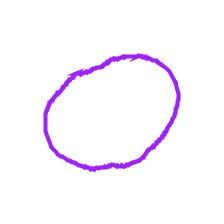
Shape: circle